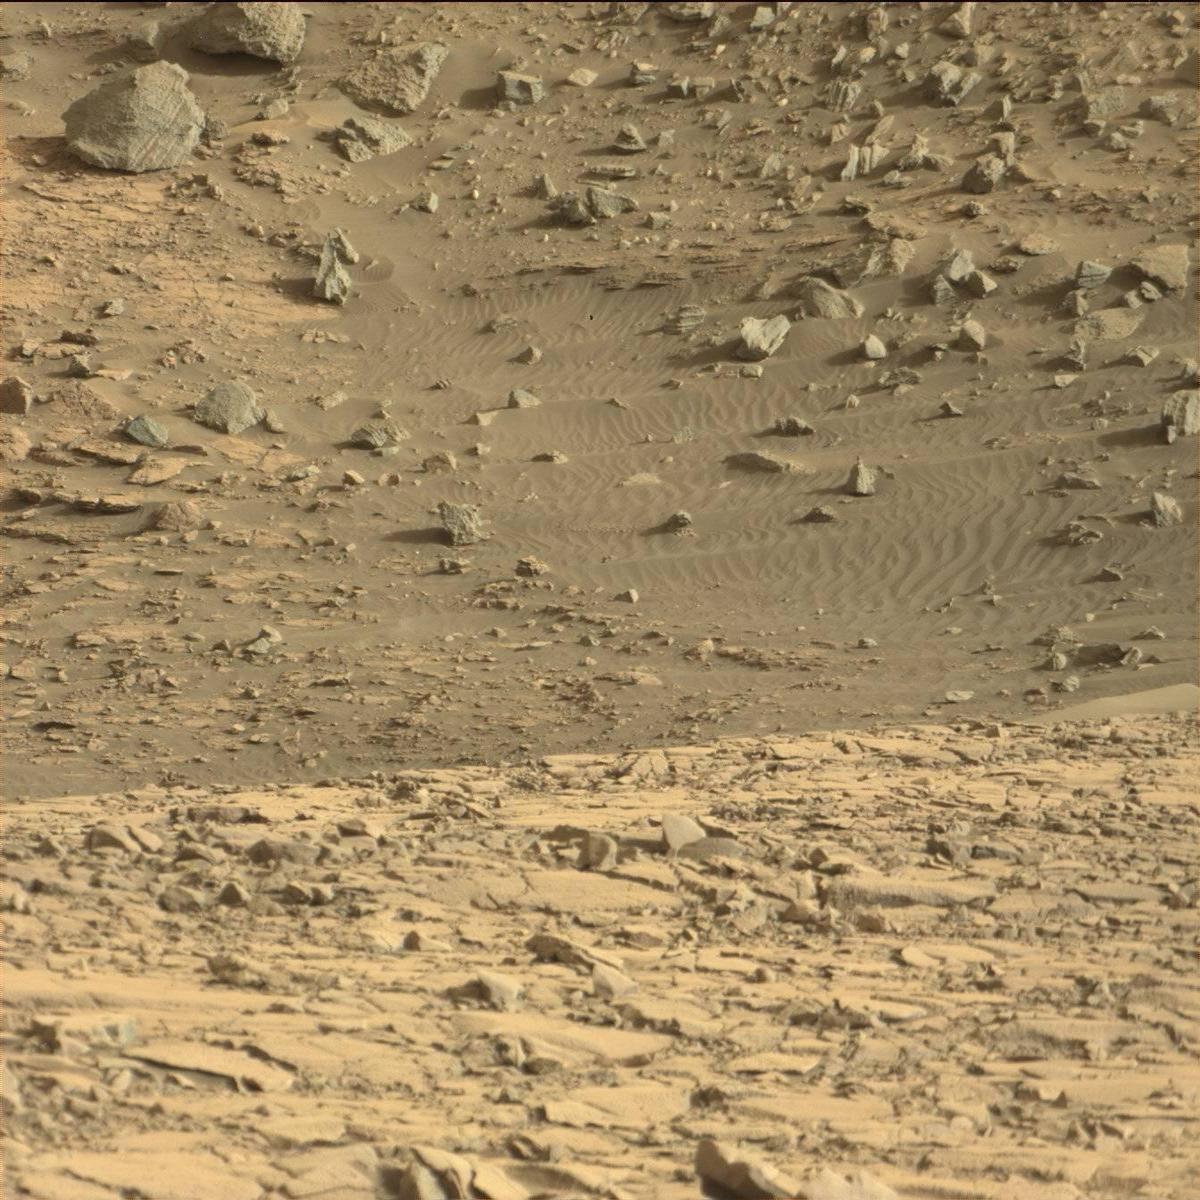
Terrain classes present: Bedrock, Sand / Soil